Question: I have a drop down menu which changes its id after clicking it

Here is the HTML code before clicking on it (This code is grayed out {hidden} in page).
'''
<a class="headet_fonts" href="http://192.168.1.6/eprint_prod_3.8/ProductCatalogue/PriceCatalogue.aspx" onmouseout="javascript:displaynone('#FFFFFF');" onmouseover="javascript:onhovermenu('ProductCatalogue/PriceCatalogue.aspx','Products','Products',tabcolor,headerforecolor)">
<b>
<span id="**ctl00_header1_upperRepeater_ctl10_ModuleName**" class="headet_fonts header_colorbalck" style="color:black;">
Products
</span>
<input id="ctl00_header1_upperRepeater_ctl10_hdn_Forecolor" type="hidden" value="#FFFFFF" name="ctl00$header1$upperRepeater$ctl10$hdn_Forecolor">
</b>
</a>
'''
HTML code after clicking on it (This code is not hidden):
'''
<a class="headet_fonts" href="http://192.168.1.6/eprint_prod_3.8/ProductCatalogue/PriceCatalogue.aspx" onmouseout="javascript:displaynone('#FFFFFF');" onmouseover="javascript:onhovermenu('ProductCatalogue/PriceCatalogue.aspx','Products','navbar',tabcolor,'#FFFFFF')">
<b>
<span id="ctl00_header1_upperRepeater_ctl10_ActiveModuleName" class="ActiveModulenavigatorpanel" style="color:#FFFFFF;">
Products
</span>
</b>
</a>
'''
In Selenium code I used xpath:
'''
//div[@id='Products']/a/b/span
'''
to locate it but it is showing 'NoSuchElementException'. I can't use ID since it is changing
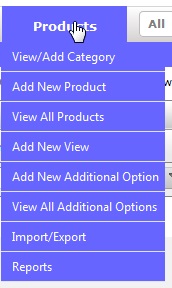
Answer: Just use a different xpath, you are not limited to the one you showed.
You can use xpath's 'contains()' function, for example:
'''
//span[contains(@id, 'ctl00_header1_upperRepeater_ctl10')]
'''
Or try to select the 'span' via the 'a' tag:
'''
//a[@class=='headset_fonts']//span
//a[contains(@href, 'ProductCatalogue/PriceCatalogue.aspx')]//span
'''
For developing these xpaths, use something that immediately shows you results (e.g. the XPath Checker addon for Firefox). That way you should quickly arrive at a working xpath.